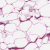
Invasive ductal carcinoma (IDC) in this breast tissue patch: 0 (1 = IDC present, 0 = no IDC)